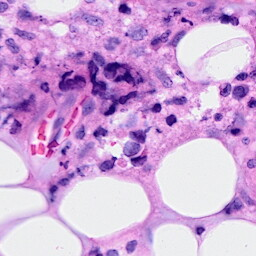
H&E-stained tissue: Breast